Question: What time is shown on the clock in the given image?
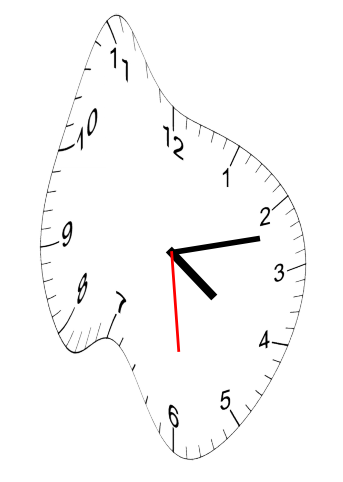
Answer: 04:12:29